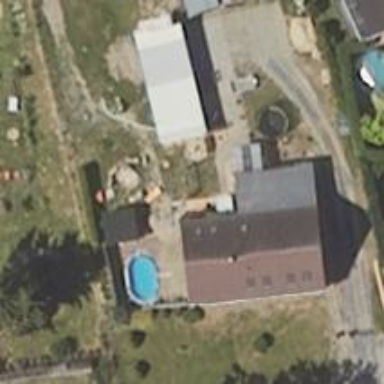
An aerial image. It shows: Simple house.